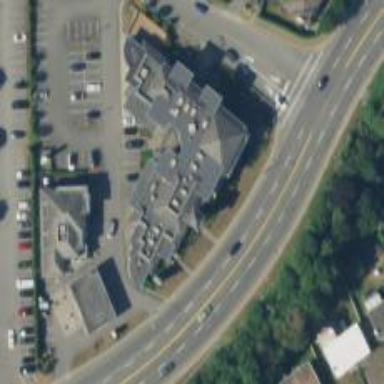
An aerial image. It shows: Clinic.